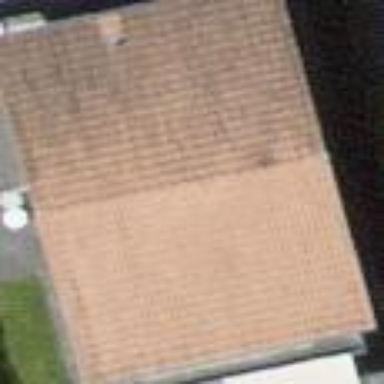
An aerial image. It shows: Residential building with gabled roof covered in roof tiles. The orientation of the roof is across the building.